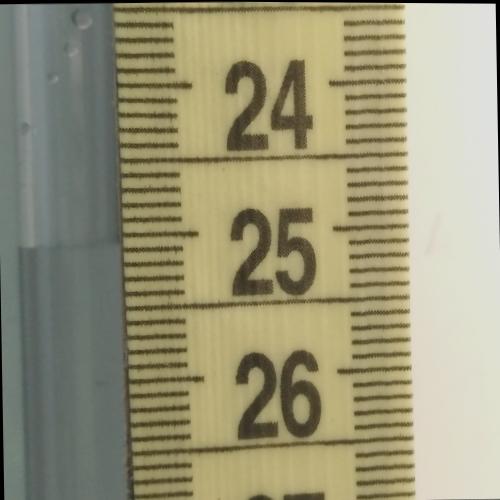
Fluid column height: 25.1 cm